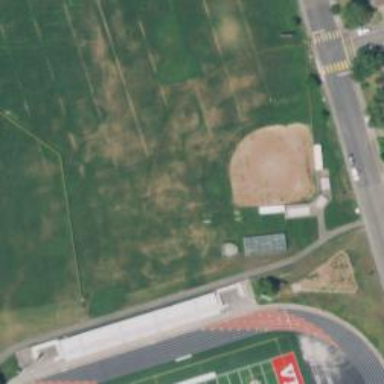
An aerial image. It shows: Chain link fence surrounding softball pitch on leisure land.